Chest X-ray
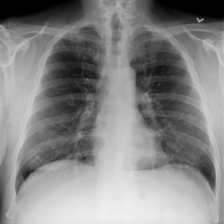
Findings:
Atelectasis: negative
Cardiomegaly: negative
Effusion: negative
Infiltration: negative
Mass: negative
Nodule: negative
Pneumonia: negative
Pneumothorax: negative
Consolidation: negative
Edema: negative
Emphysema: negative
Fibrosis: negative
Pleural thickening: negative
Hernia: negative